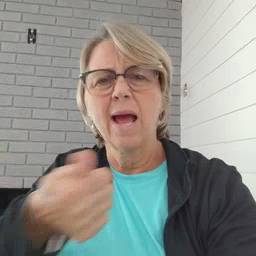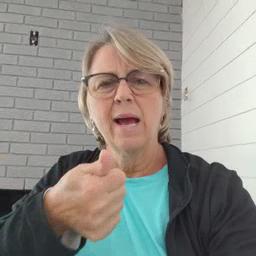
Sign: hide